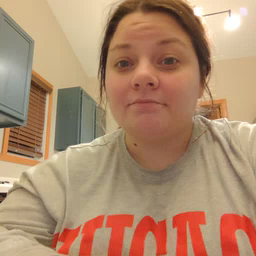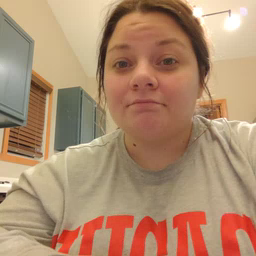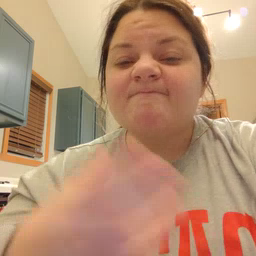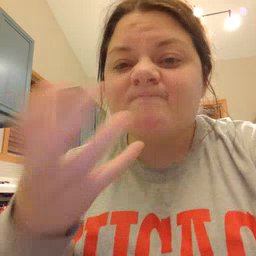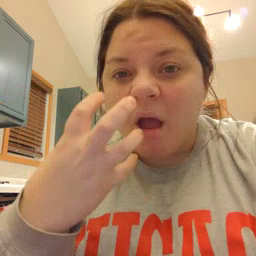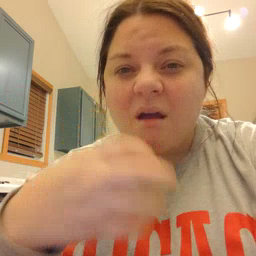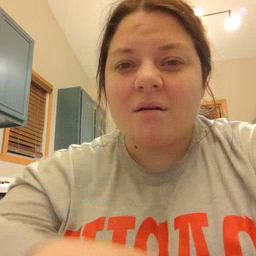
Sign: mad